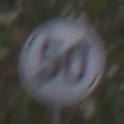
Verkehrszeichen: EndeGeschwindigkeit50
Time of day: MorningAfternoon
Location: Outdoor (Nature)
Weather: PartlyCloudy
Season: NotSpecified
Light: Natural